Interaction volume radius: 5 \u00c5
Interaction volume height: 15 \u00c5
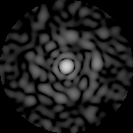
Disorder parameter: 0.8747